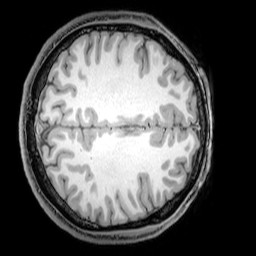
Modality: T1w
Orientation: axial
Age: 23
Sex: male
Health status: healthy
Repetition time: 0.081 s
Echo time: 0.037 s